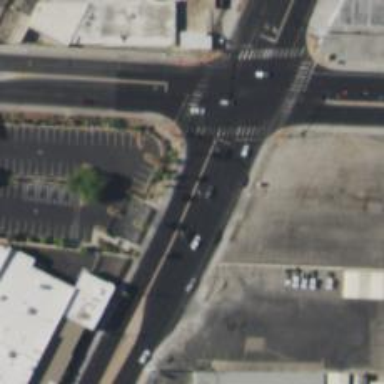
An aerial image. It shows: Solid stop line on the road marking.